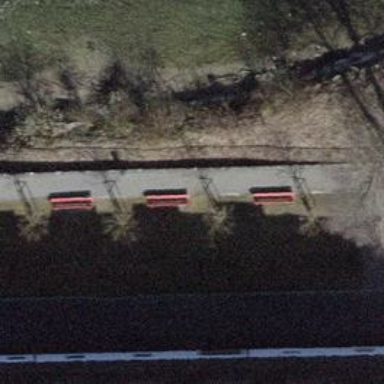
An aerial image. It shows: Red bench.